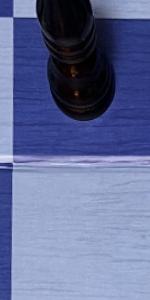
Label: Empty